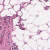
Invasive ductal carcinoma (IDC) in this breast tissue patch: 0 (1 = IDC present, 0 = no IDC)